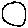
Label: circle